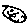
Label: moon